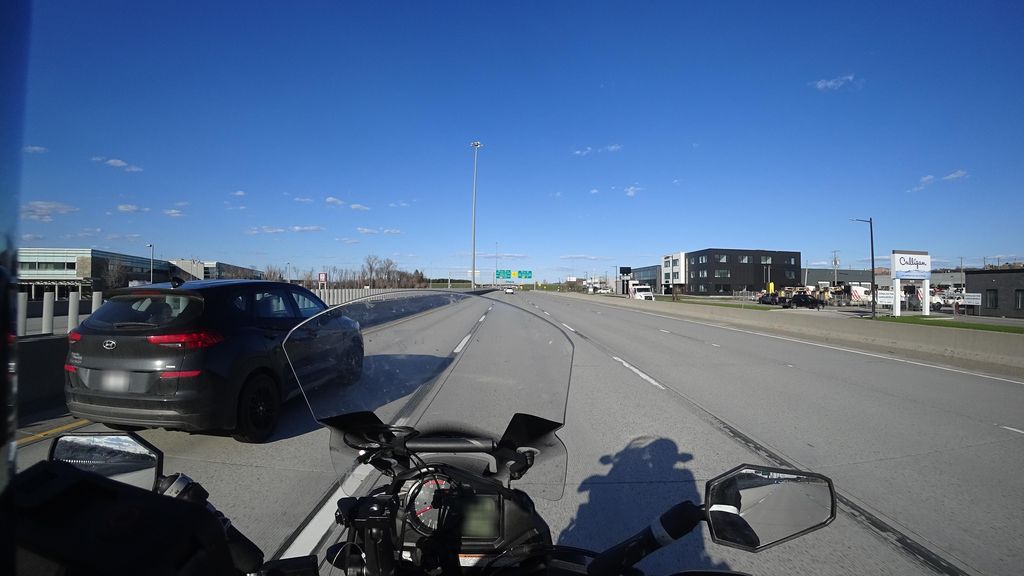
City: quebec_city